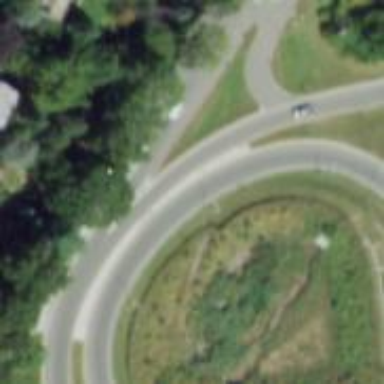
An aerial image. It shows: Trunk link highway.